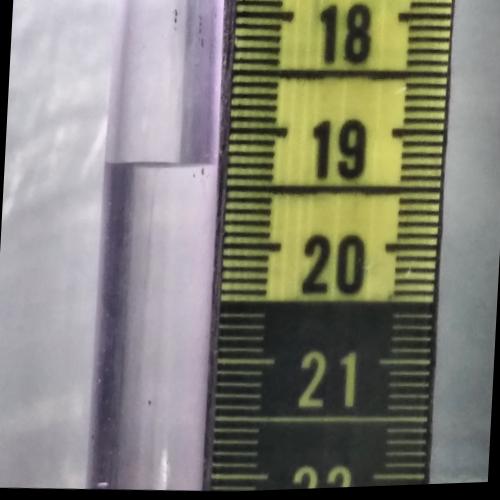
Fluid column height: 19.3 cm